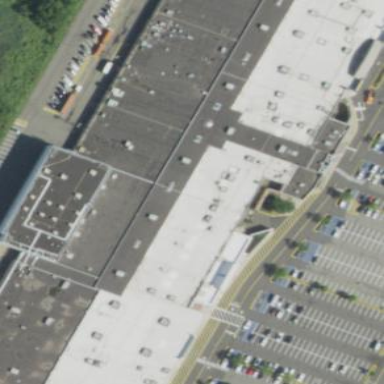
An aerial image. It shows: Retail building.